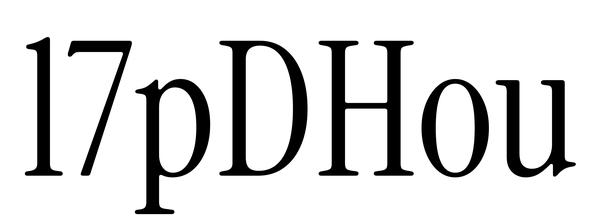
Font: InstrumentSerif-Regular